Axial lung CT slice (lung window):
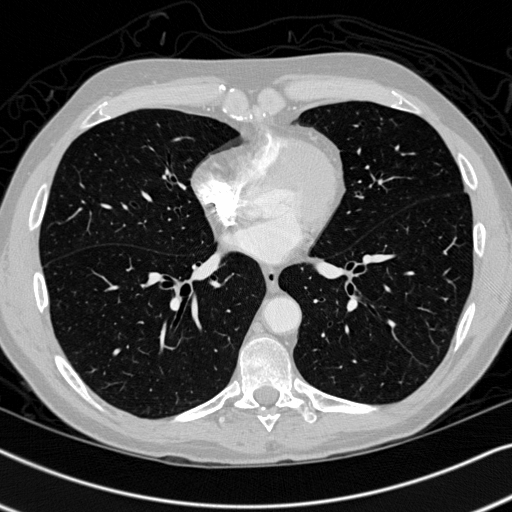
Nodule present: no